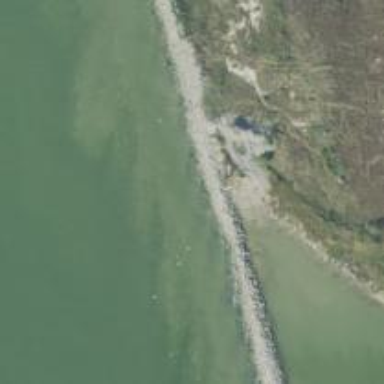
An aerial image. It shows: Breakwater structure.